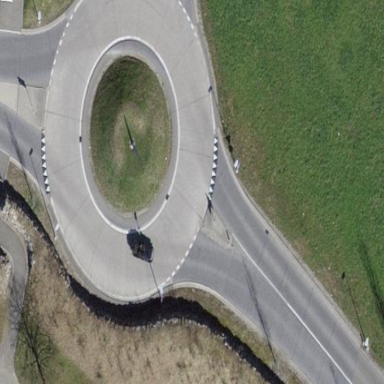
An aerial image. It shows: Concrete tertiary road leading to roundabout.